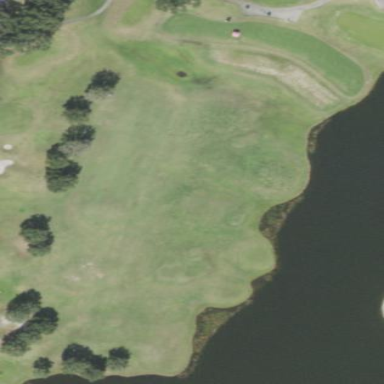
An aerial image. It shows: Grassy area designated for driving range golf.